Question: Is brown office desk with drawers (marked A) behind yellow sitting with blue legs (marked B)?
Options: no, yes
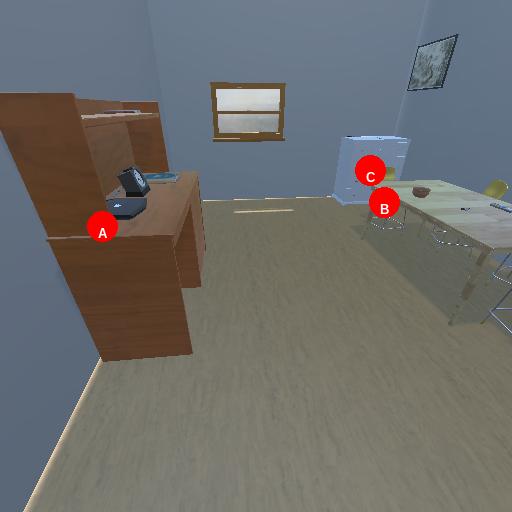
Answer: no